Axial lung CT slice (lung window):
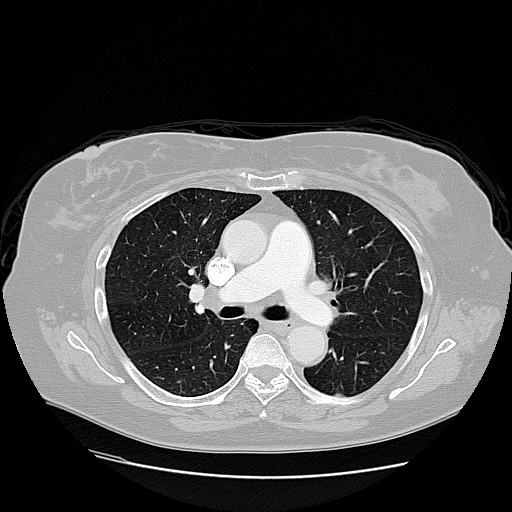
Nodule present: no